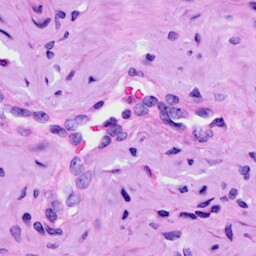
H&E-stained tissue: Cervix